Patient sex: M
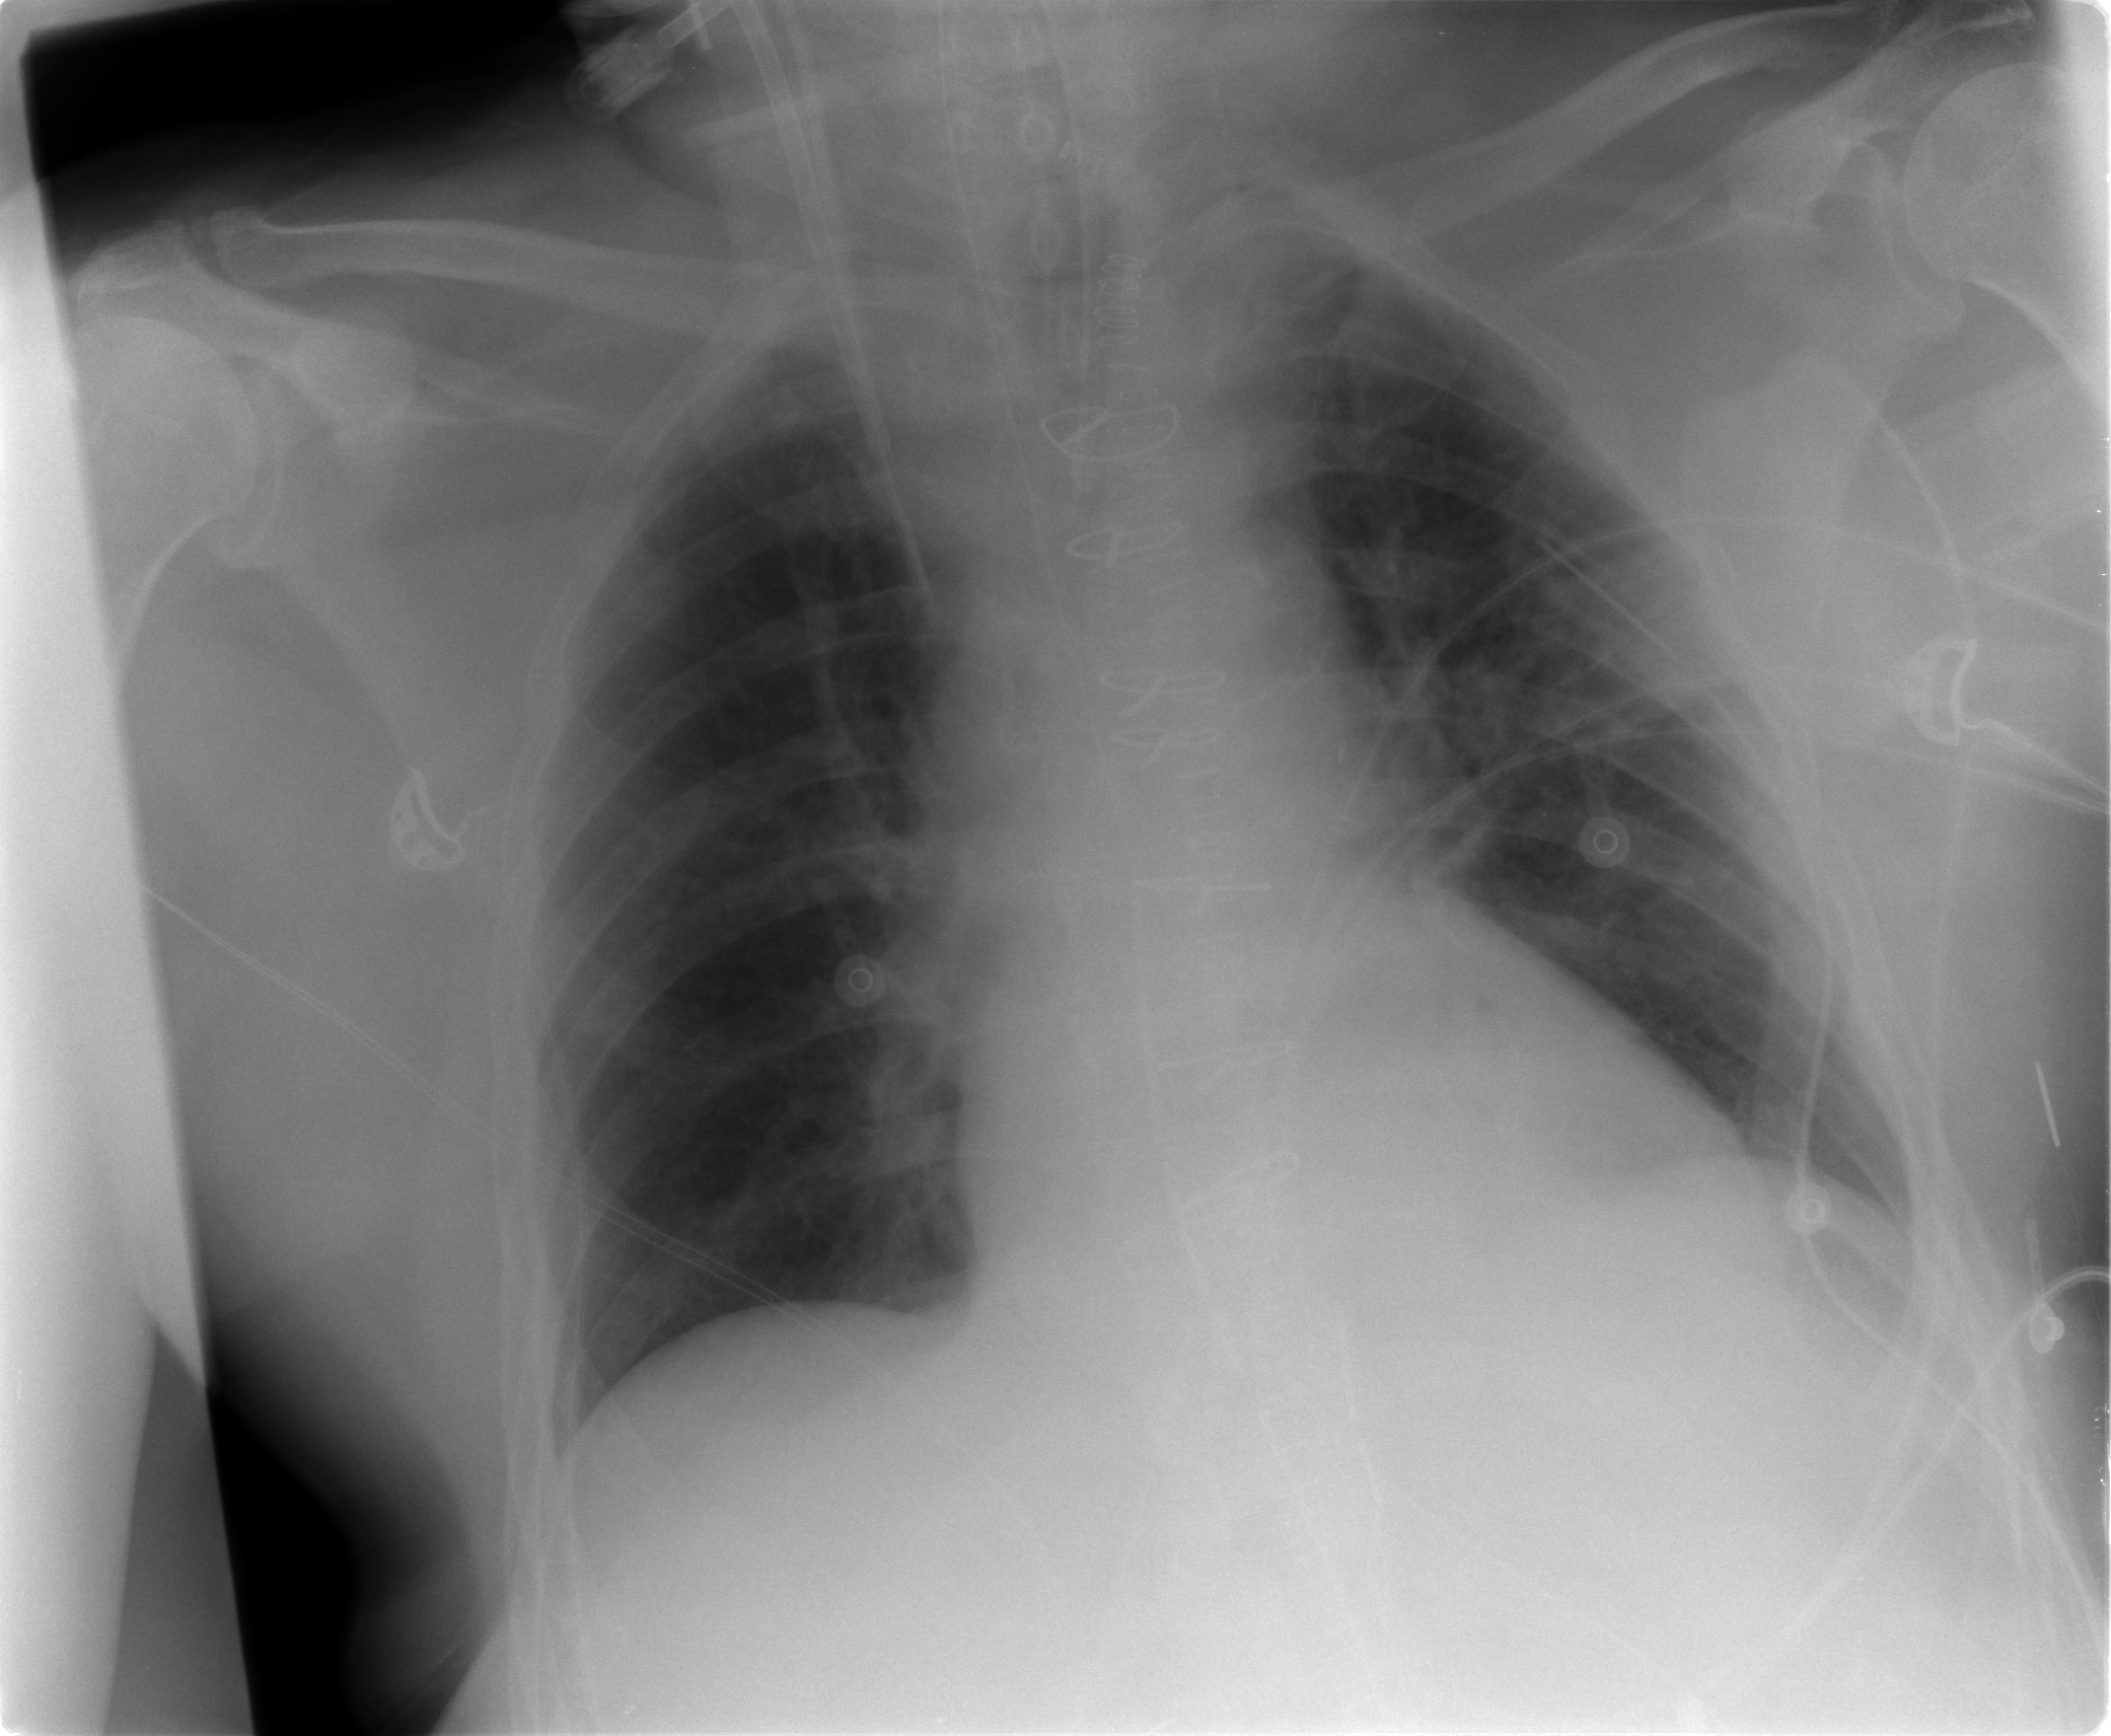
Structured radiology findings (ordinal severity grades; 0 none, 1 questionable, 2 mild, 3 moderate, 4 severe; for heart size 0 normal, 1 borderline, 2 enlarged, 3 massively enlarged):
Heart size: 1
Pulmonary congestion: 2
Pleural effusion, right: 0
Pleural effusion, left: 0
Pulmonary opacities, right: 0
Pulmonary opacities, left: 0
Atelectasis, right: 0
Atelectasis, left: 2